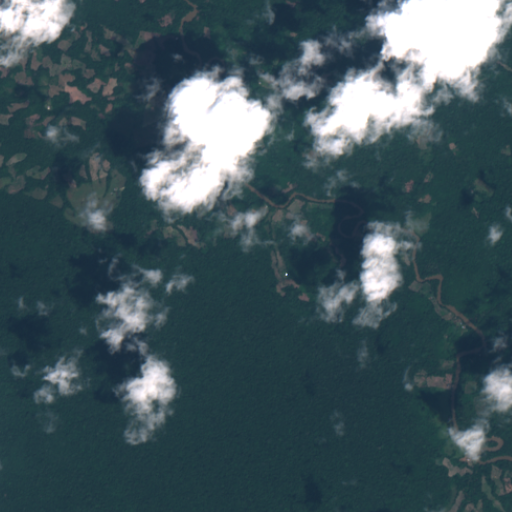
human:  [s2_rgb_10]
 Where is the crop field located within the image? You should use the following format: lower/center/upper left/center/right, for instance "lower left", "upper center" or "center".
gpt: The crop field is located in the upper right of the image.
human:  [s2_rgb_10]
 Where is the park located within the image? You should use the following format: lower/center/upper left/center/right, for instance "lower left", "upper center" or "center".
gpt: The park is located in the upper center of the image.
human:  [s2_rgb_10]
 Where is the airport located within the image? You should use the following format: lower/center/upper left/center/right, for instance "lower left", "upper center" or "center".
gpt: There is no airport in the image.